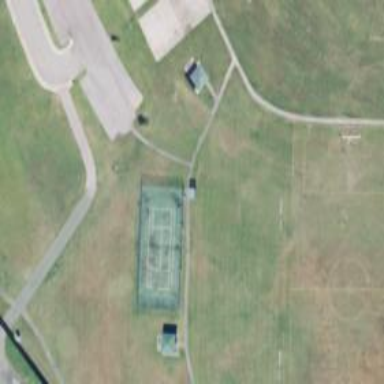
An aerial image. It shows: Tennis court on pitch designated for leisure land.